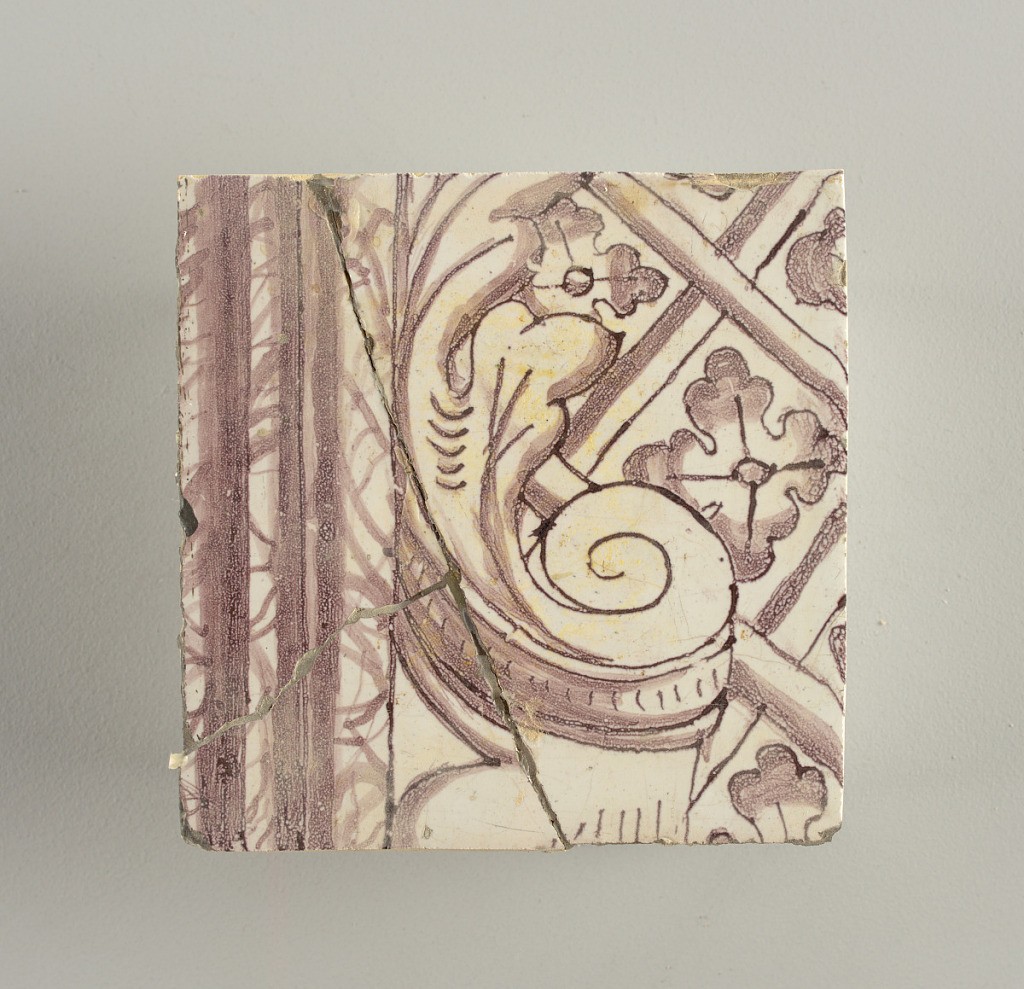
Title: Wall facing
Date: ca. 1725
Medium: Tin-glazed earthenware, underglaze
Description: Horizontal rectangle.  Thirty-seven tiles wide and twenty-one high with opening for door or window nineteen and one-half tiles high and twelve wide.  To left and right of opening, centered canopy above. Left, woman representing Hope, right, a sculputure urn.  Centered above opening, a mascaron.  Arabesque design of foliage.